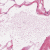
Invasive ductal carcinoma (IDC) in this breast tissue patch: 0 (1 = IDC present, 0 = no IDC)